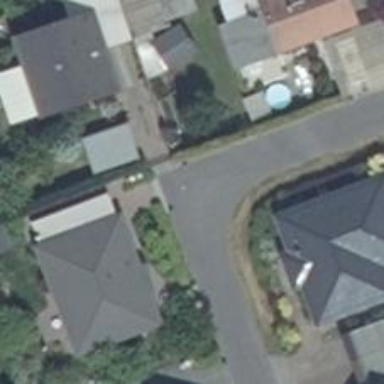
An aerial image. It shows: Residential road with asphalt surface.